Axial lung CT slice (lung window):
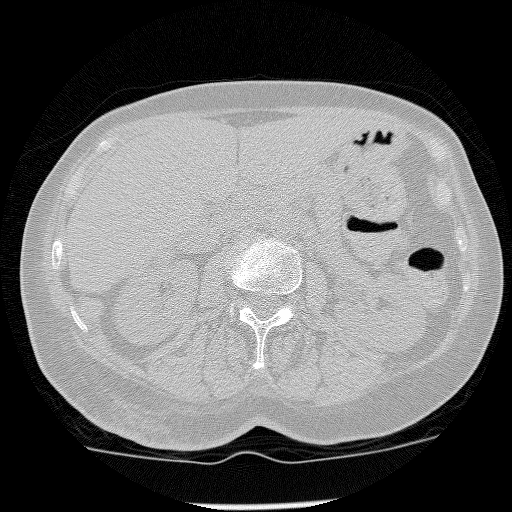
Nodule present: no